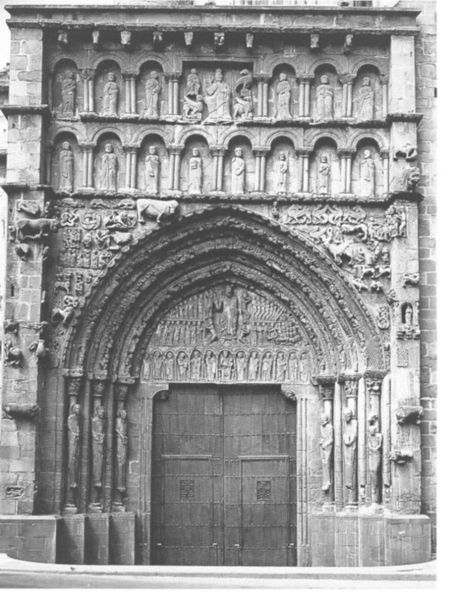
Titel: Fassade und Portal mit Säulenstatuen (Apostel)
Standort: Sangüesa, S. Maria la Real (EU - E)
Schlagwörter: frankreich, grau, holz, schwarz, säulen, tür, weiss, tiere, leute, wand, architektur, stein, steine, kirche, gotik, skulptur, relief, fassade, türen, mauer, türe, figuren, treppe, papst, detail, hoch, tor, foto, fotografie, photographie, bögen, eingang, eisen, fugen, lamm, schwarzweiss, arkaden, photo, portal, sims, skulpturen, gotisch, spitzbogen, spitzbögen, christus, löwe, gothisch, tympanon, köln, gotig, gottvater, kirchenportal, propheten, päpste, kirchentür, gefache, älteste, gewändeportal, supraporta, ghotisch, kirchtür, begotik